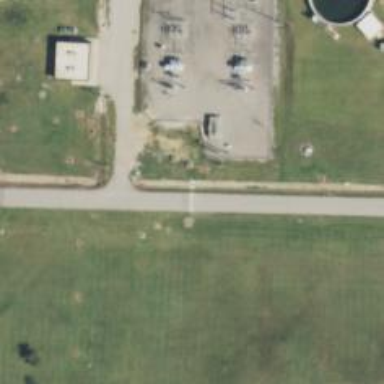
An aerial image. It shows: Distribution substation surrounded by chain link fence.